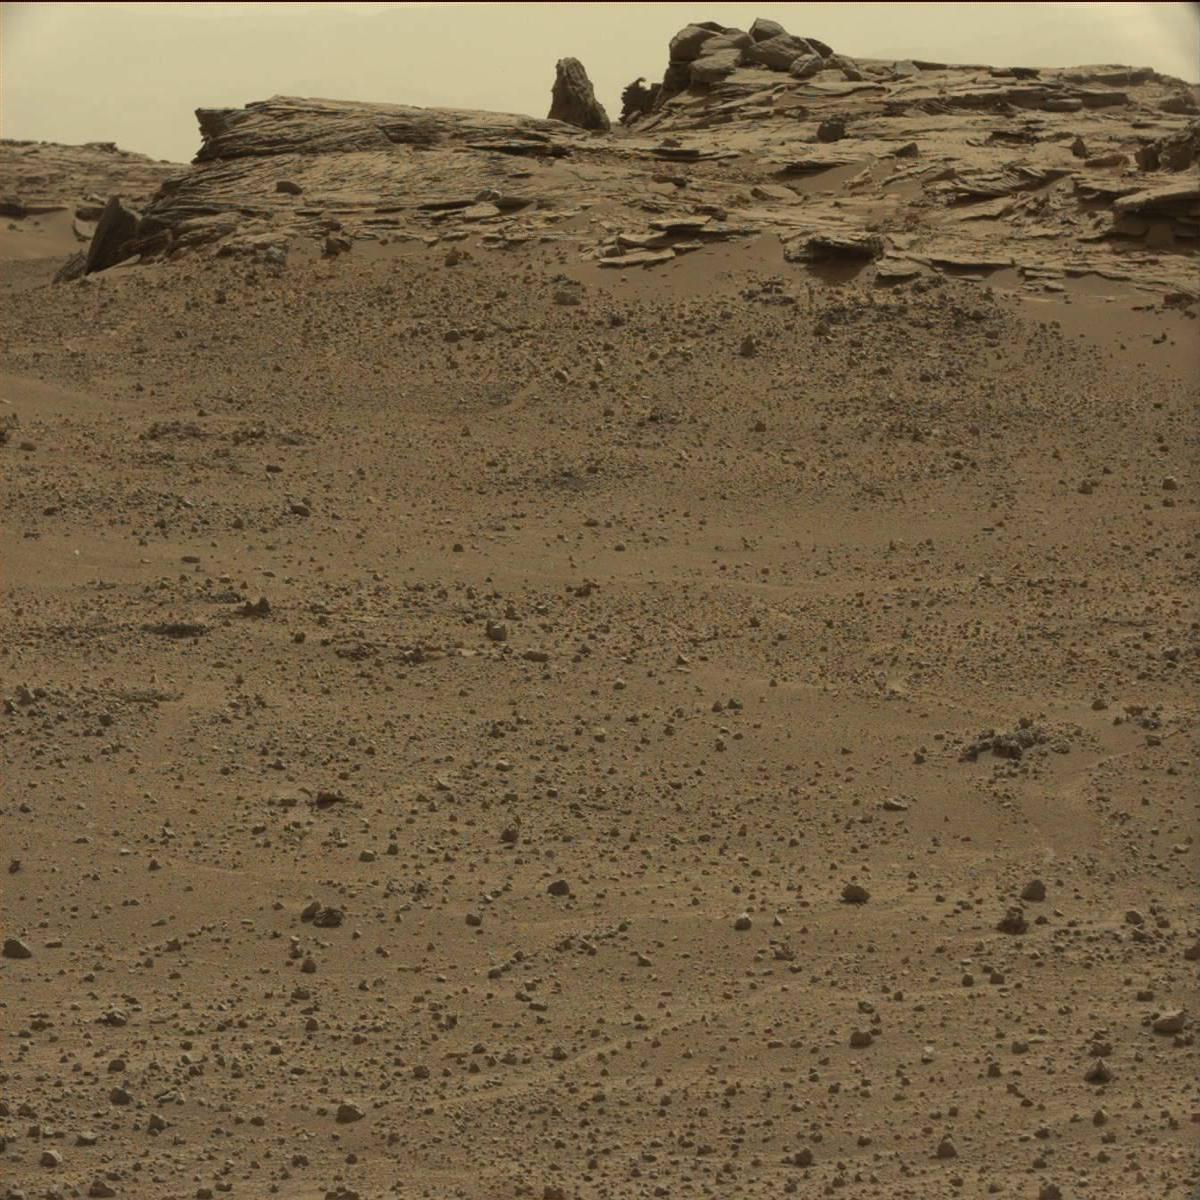
Terrain classes present: Bedrock, Ridge, Sand / Soil, Sky